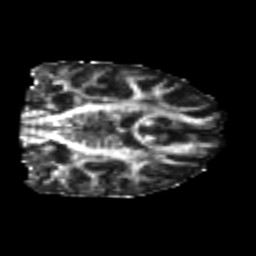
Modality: FA
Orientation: coronal
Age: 24
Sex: female
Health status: healthy
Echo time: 0.074 s